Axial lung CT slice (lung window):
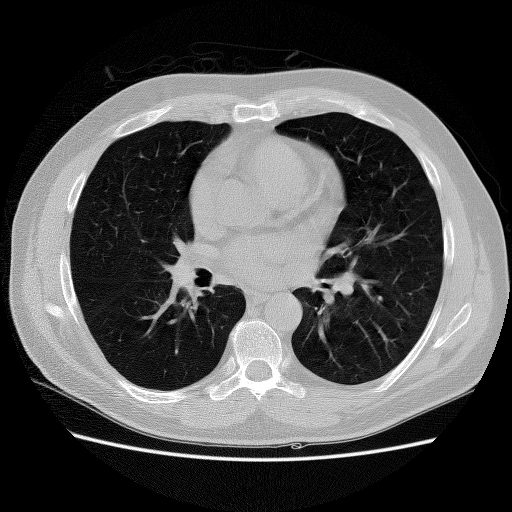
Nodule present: no